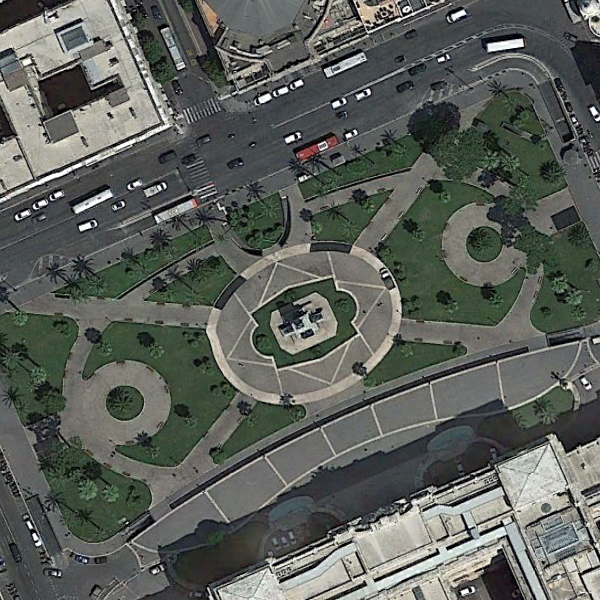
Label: Square